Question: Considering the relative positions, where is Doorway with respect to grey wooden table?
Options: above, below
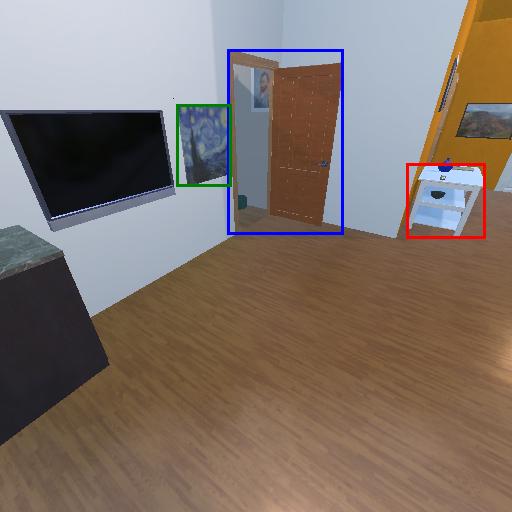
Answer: above